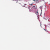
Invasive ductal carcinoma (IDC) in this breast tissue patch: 0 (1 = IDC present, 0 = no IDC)